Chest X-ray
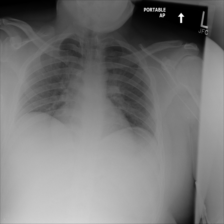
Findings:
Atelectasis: negative
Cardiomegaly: negative
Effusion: negative
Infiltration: negative
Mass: negative
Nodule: negative
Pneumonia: negative
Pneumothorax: negative
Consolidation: negative
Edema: negative
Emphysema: negative
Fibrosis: negative
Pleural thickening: negative
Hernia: negative